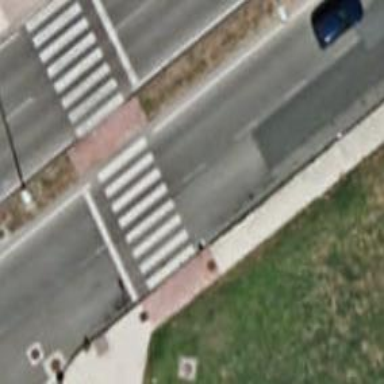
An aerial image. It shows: Uncontrolled crossing on the road.